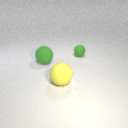
large green rubber sphere to the left of large yellow rubber sphere